【题型】选择题　【知识点】平面几何　【难度】easy
已知：如图, 已知正方形 $DEFG$ 的顶点 $D$、$E$ 在 $\triangle ABC$ 的边 $BC$ 上, 顶点 $G$、$F$ 分别在边 $AB$、$AC$ 上, 如果 $BC = 8$, $\triangle ABC$ 的面积是 32, 那么这个正方形的边长是( )

A. 4

B. 8

C. $\frac{8}{3}$

D. $\frac{16}{3}$

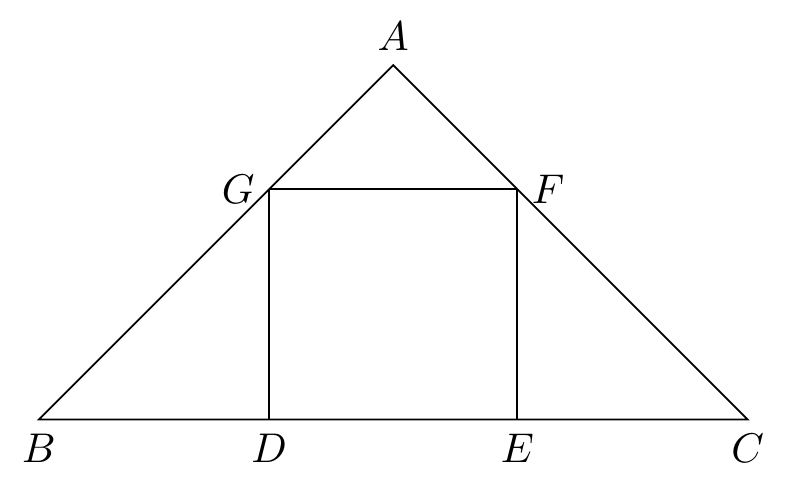
【解答】
解：过点 $A$ 作 $AH \perp BC$ 于点 $H$, 交 $FG$ 于点 $K$, 如图,

$\because$ 四边形 $DEFG$ 为正方形,

$\therefore$ $FG = GD$, $FG // BC$,

$\because$ $AH \perp BC$,

$\therefore$ $AK \perp GF$,

$\therefore$ 四边形 $GDHK$ 为矩形,

$\therefore$ $GD = KH$,

$\therefore$ $GF = KH$,

$\because$ $FG // BC$,

$\therefore$ $\triangle AGF \sim \triangle ABC$,

$\therefore$ $\frac{AK}{AH} = \frac{FG}{BC}$,

$\because$ $BC = 8$, $\triangle ABC$ 的面积是 32,

$\therefore$ $\frac{1}{2} BC \cdot AH = 32$,

$\therefore$ $AH = 8$,

设 $GF = KH = x$,

$\therefore$ $\frac{x}{8} = \frac{8 - x}{8}$,

$\therefore$ $x = 4$,

$\therefore$ 这个正方形的边长是 4。

故选：$A$。

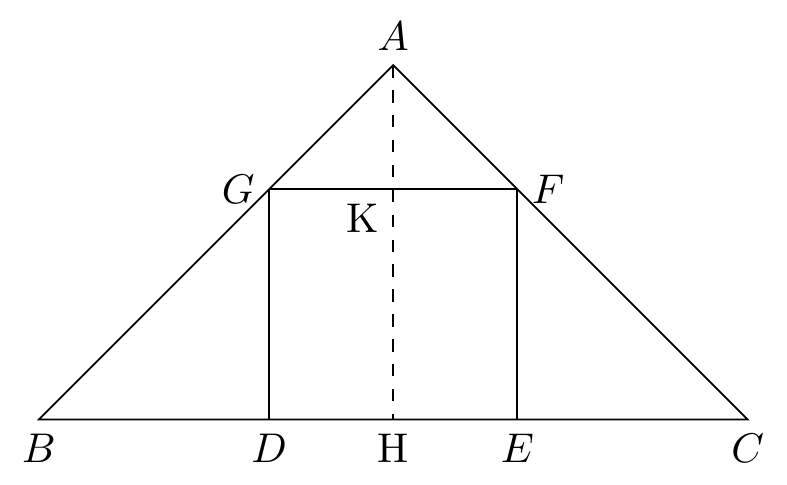